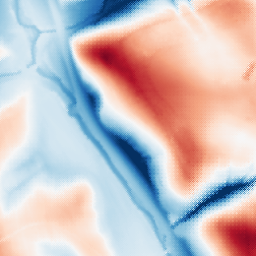
Category: multiscale
Decomposition family: dog_multiscale
Decomposition parameters: sigma_ratio: 2
n_scales: 5
base_sigma: 1
Upsampling method: regularized
Upsampling parameters: scale: 4
lambda_reg: 0.1
Upsampling scale: 4